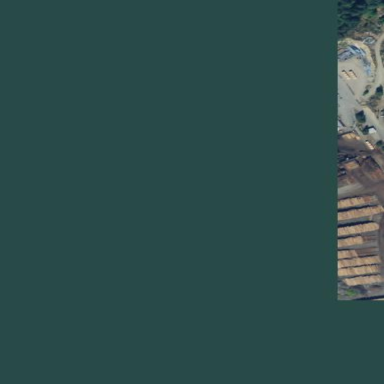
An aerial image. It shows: Industrial area dedicated to timber processing.